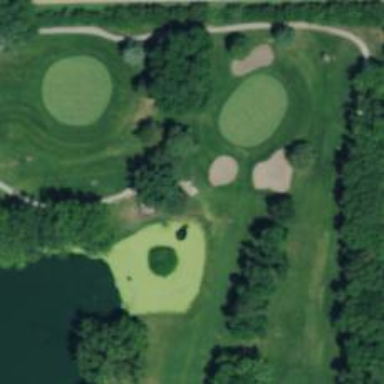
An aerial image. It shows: Path for golf carts.